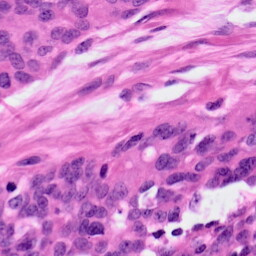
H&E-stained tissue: Ovarian